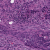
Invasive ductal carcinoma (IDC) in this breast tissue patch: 1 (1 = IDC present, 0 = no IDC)